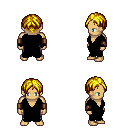
a pixel art fantasy rpg character, male body template, human, tanned skin, black robe, metal pants, blonde parted hairstyle, leather bracers, four views (front, back, left, right), 2x2 character sprite sheet, small pixel art, hard edges, no anti-aliasing